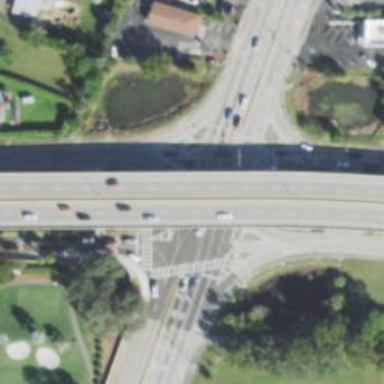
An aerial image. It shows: Primary link highway with asphalt surface.